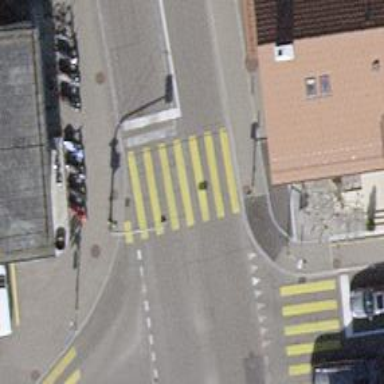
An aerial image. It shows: Road crossing with traffic signals.